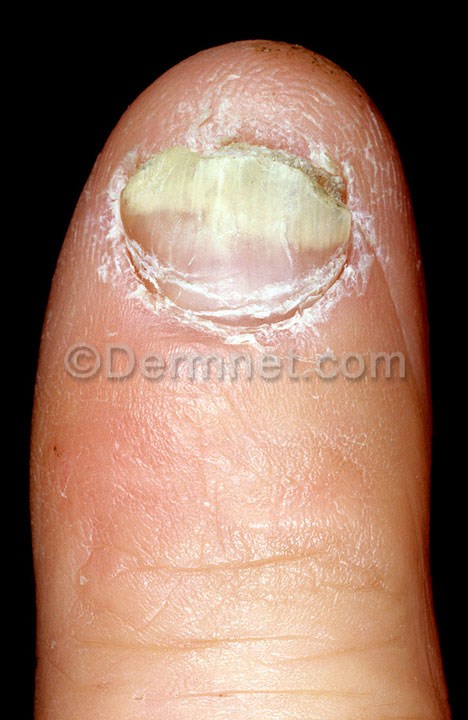
Disease: Nail Fungus and other Nail Disease